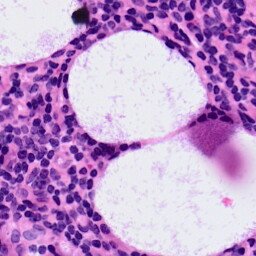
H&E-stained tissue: LymphNode